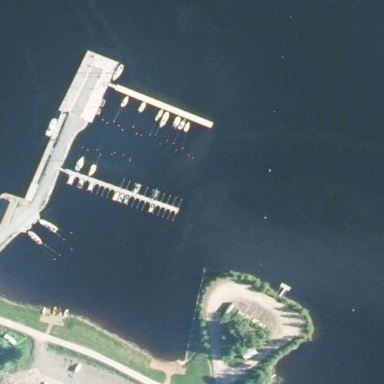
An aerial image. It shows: Marina on leisure land.